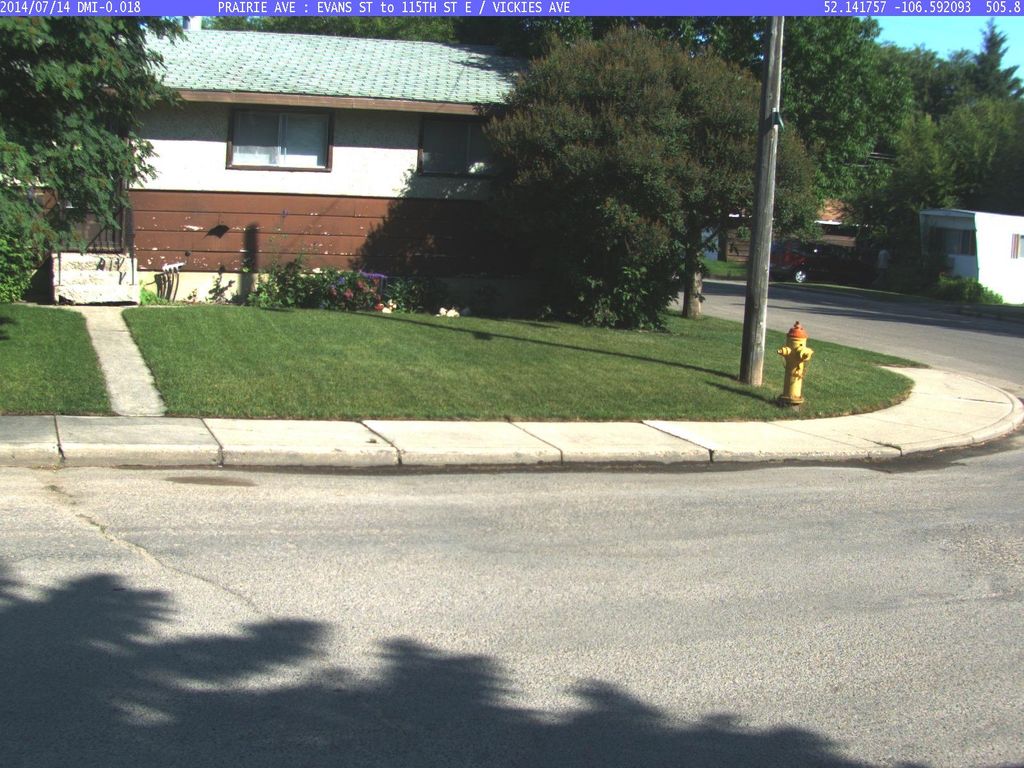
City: saskatoon